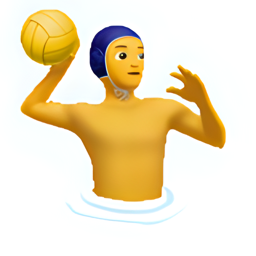
Name: man playing water polo
Emoji: 🤽‍♂️
Group: People & Body
Sub-group: person-sport